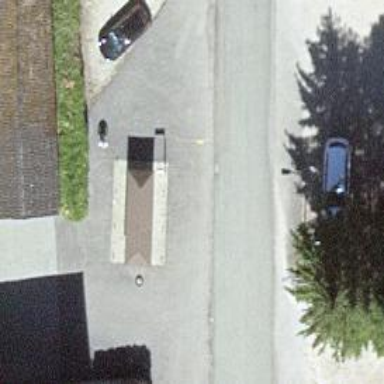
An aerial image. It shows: Bus stop with platform for public transport.